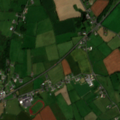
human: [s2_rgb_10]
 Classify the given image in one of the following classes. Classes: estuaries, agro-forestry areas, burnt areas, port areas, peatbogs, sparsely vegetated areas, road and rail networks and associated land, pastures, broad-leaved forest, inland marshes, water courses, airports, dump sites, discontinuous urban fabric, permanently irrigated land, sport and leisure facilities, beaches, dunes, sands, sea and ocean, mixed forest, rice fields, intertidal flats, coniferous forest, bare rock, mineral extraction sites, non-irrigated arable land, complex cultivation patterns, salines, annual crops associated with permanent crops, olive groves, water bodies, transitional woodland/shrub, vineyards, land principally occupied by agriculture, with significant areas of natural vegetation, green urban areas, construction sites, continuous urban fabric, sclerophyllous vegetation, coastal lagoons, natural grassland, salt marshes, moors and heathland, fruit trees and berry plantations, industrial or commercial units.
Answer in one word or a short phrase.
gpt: mineral extraction sites, non-irrigated arable land, pastures